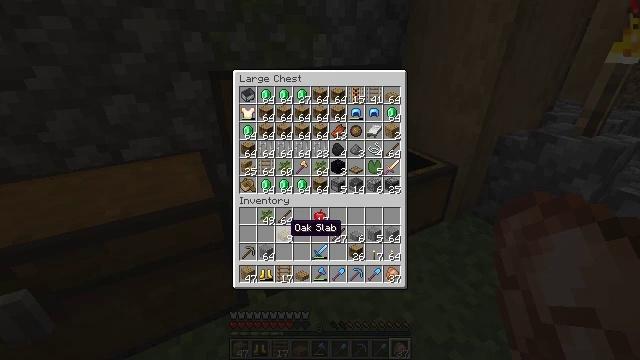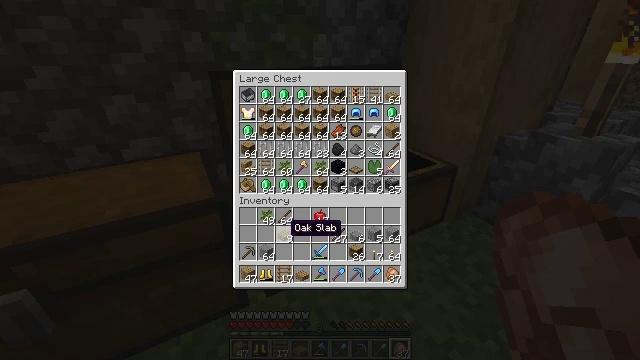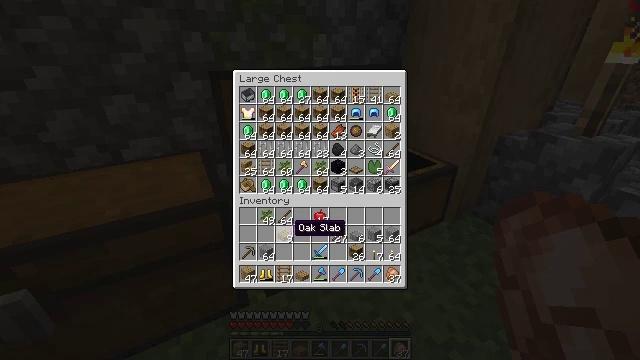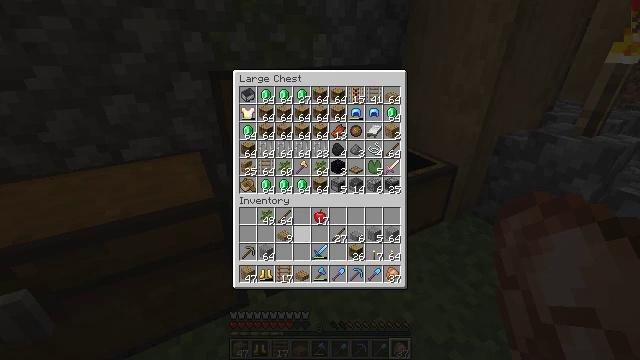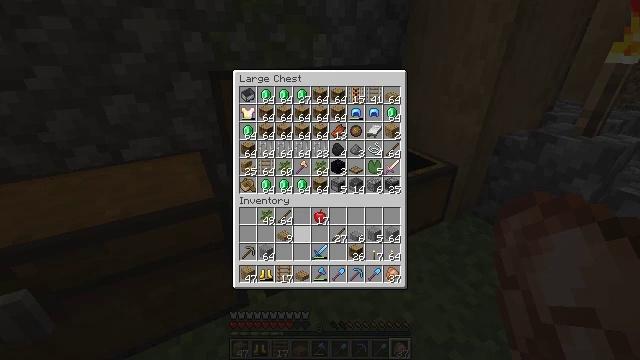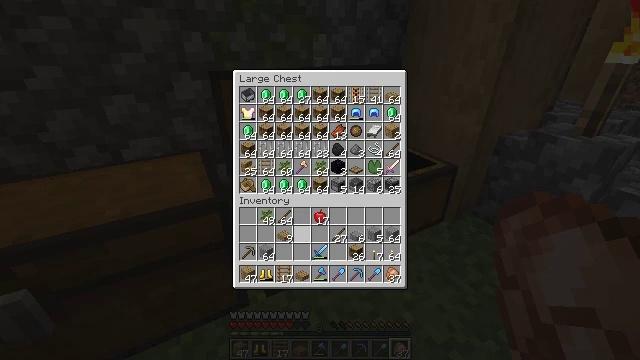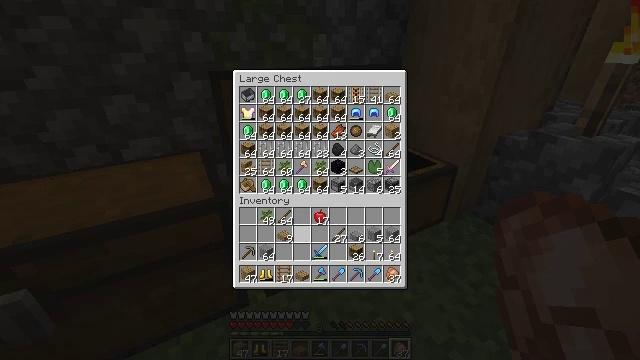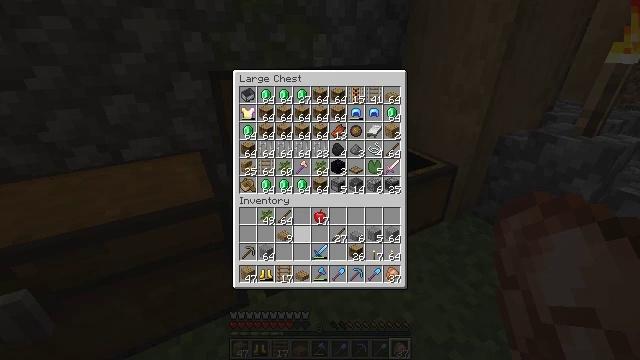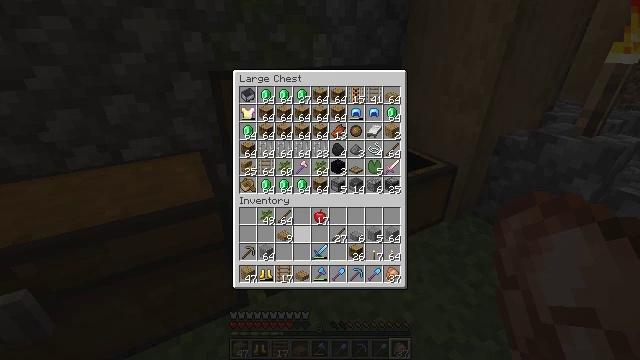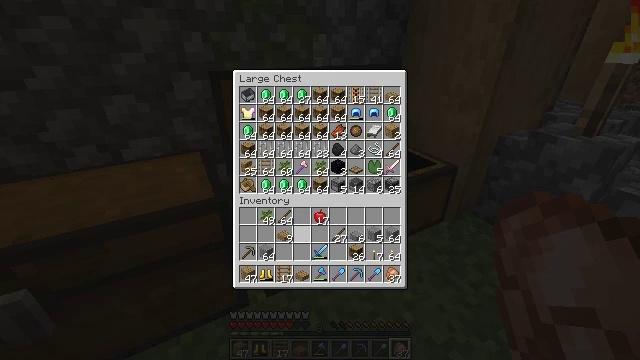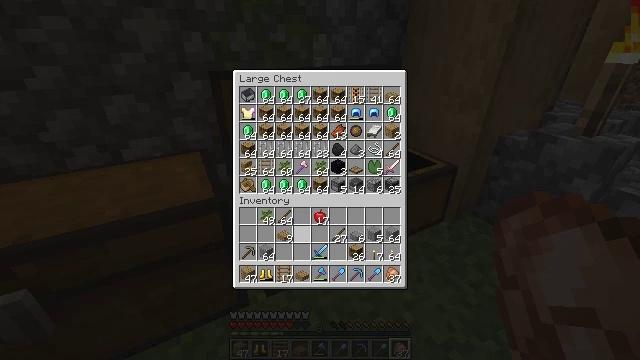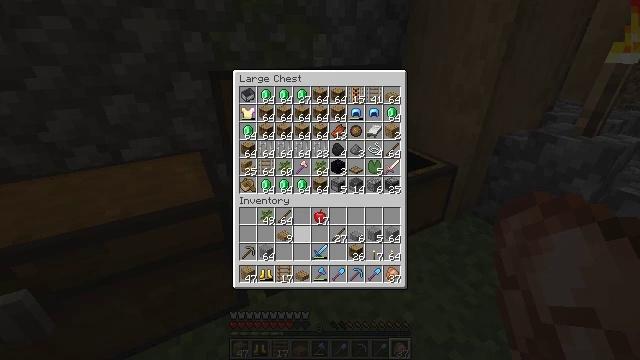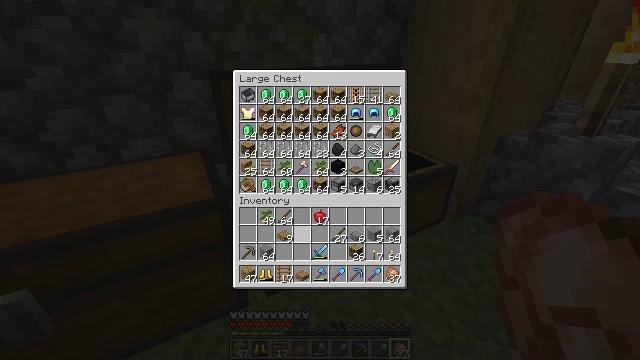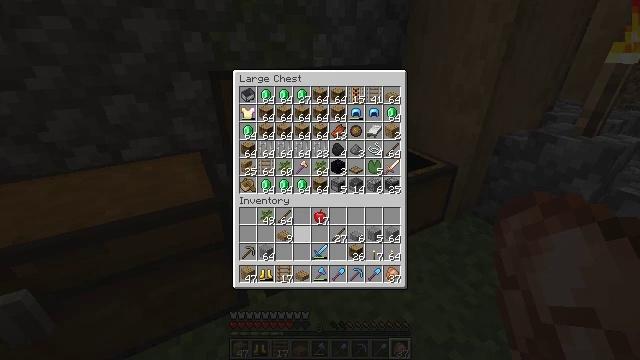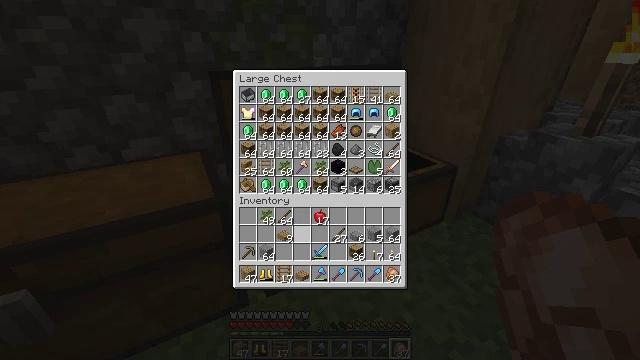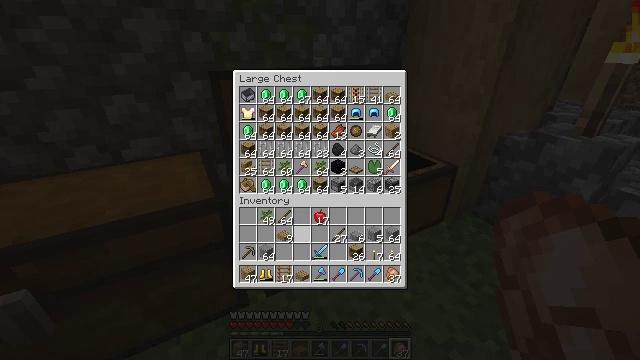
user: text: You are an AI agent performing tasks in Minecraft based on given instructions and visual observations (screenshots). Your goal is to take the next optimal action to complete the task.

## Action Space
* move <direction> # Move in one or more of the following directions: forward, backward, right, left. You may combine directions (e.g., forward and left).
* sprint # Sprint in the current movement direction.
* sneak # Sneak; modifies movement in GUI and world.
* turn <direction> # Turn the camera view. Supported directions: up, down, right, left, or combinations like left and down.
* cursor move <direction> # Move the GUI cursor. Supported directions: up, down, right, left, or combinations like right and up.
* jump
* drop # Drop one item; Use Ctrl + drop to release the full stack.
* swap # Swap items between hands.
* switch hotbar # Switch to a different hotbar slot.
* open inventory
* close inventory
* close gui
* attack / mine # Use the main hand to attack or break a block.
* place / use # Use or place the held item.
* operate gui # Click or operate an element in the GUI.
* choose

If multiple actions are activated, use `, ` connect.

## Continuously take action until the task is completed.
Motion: motion action
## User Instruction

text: Get a polished andesite slab by crafting it.
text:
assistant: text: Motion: sneak
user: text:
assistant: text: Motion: sneak
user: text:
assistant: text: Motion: sneak, cursor move right
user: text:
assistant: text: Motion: sneak
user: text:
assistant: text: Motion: sneak
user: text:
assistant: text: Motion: sneak
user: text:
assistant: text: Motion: sneak
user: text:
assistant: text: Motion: sneak
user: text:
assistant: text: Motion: sneak
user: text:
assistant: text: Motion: sneak
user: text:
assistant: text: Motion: sneak
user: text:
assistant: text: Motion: sneak
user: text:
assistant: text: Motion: sneak
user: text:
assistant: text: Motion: sneak
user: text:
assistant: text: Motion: sneak
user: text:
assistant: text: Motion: sneak
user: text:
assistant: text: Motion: sneak
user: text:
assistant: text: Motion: sneak
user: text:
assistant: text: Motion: sneak
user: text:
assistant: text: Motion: sneak
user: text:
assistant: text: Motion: sneak
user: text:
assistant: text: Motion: sneak
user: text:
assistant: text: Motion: sneak
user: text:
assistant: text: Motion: sneak
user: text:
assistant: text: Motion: sneak, cursor move right
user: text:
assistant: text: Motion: sneak
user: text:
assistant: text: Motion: sneak
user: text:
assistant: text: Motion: sneak
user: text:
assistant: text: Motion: sneak
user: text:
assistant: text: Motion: sneak